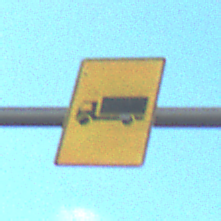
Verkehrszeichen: KFZZulaessigeGesamtmasse3Komma5TOhnePfeilsymbol
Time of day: SunriseSunset
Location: Outdoor (RoadRail)
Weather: PartlyCloudy
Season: NotSpecified
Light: Natural